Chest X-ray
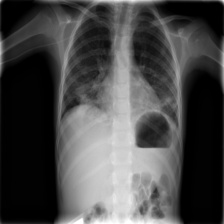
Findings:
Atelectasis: negative
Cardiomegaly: negative
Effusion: negative
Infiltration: positive
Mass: negative
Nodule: negative
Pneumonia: negative
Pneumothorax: negative
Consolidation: negative
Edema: negative
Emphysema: negative
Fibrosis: negative
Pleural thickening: negative
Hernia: negative